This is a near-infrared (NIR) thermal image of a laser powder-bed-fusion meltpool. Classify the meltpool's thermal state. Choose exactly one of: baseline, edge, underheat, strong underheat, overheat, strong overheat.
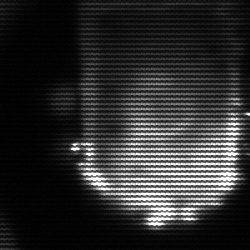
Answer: baseline